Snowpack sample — Buffalo Mountain, Silverthorne, Colorado, USA (1/25/25, 10:11 AM MST)
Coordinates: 39.6222, -106.1139
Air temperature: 22 °F
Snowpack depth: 110 cm
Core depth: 40 cm
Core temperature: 46.4 °F
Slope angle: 12°, slope face: 102°
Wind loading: high
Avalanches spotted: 0
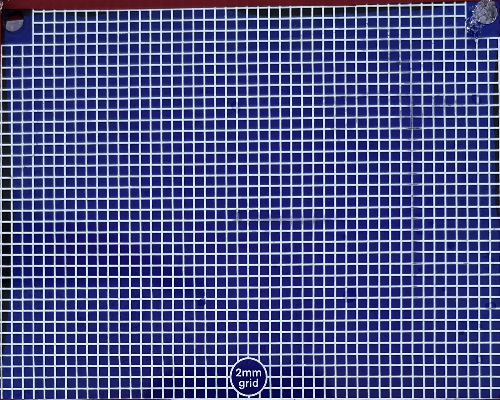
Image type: profile
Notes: No avalanches nearby, collected on the outskirts of a fire break 15 meters from the treeline, on way to Buffalo and Red Mountain